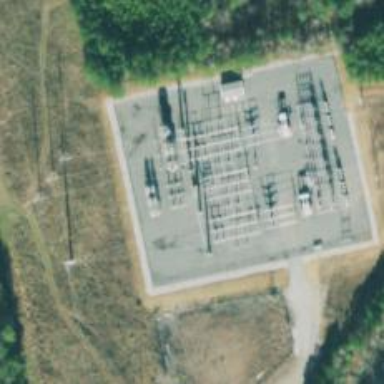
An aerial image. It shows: Switch used for power control.